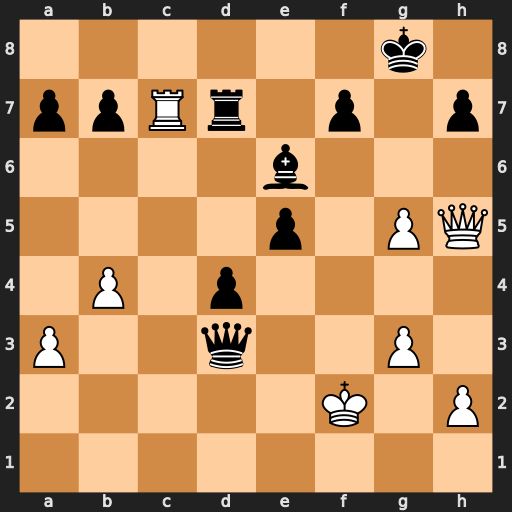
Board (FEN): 6k1/ppRr1p1p/4b3/4p1PQ/1P1p4/P2q2P1/5K1P/8
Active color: w
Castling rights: -
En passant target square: -
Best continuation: Rc8+ Rd8 Rxd8+ Kg7 Qh6#